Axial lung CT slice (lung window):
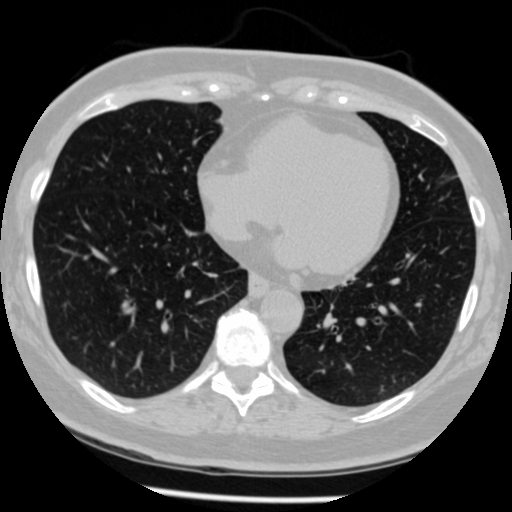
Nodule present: no